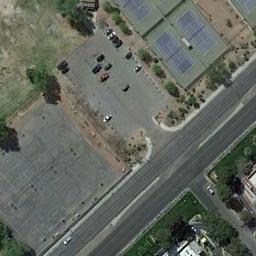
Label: tennis_court